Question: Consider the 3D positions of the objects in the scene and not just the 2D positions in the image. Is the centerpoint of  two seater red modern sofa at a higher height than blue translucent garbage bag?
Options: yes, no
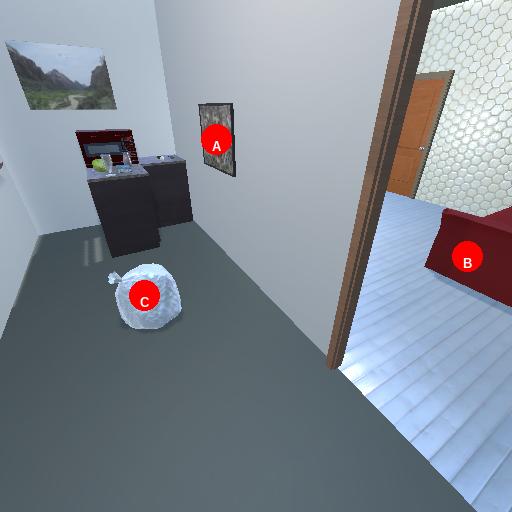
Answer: yes